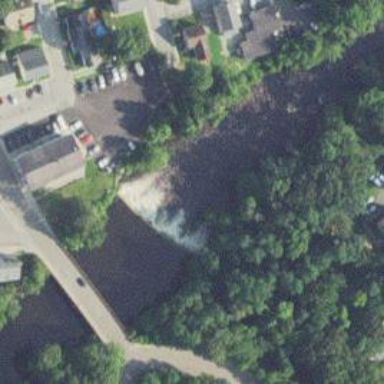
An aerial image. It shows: Weir in waterway.